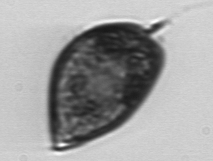
Label: Prorocentrum_micans